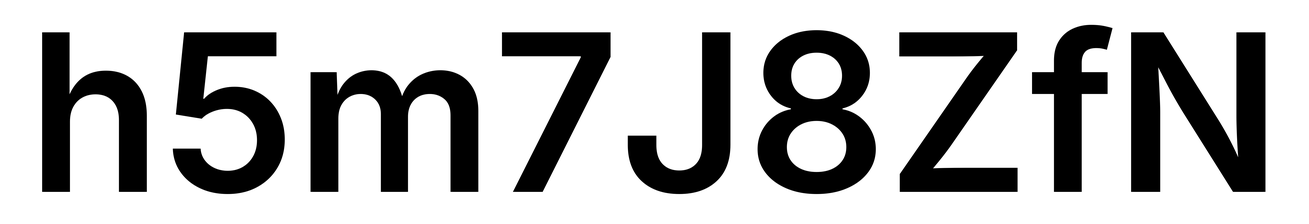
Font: Inter_SemiBold